Chest X-ray:
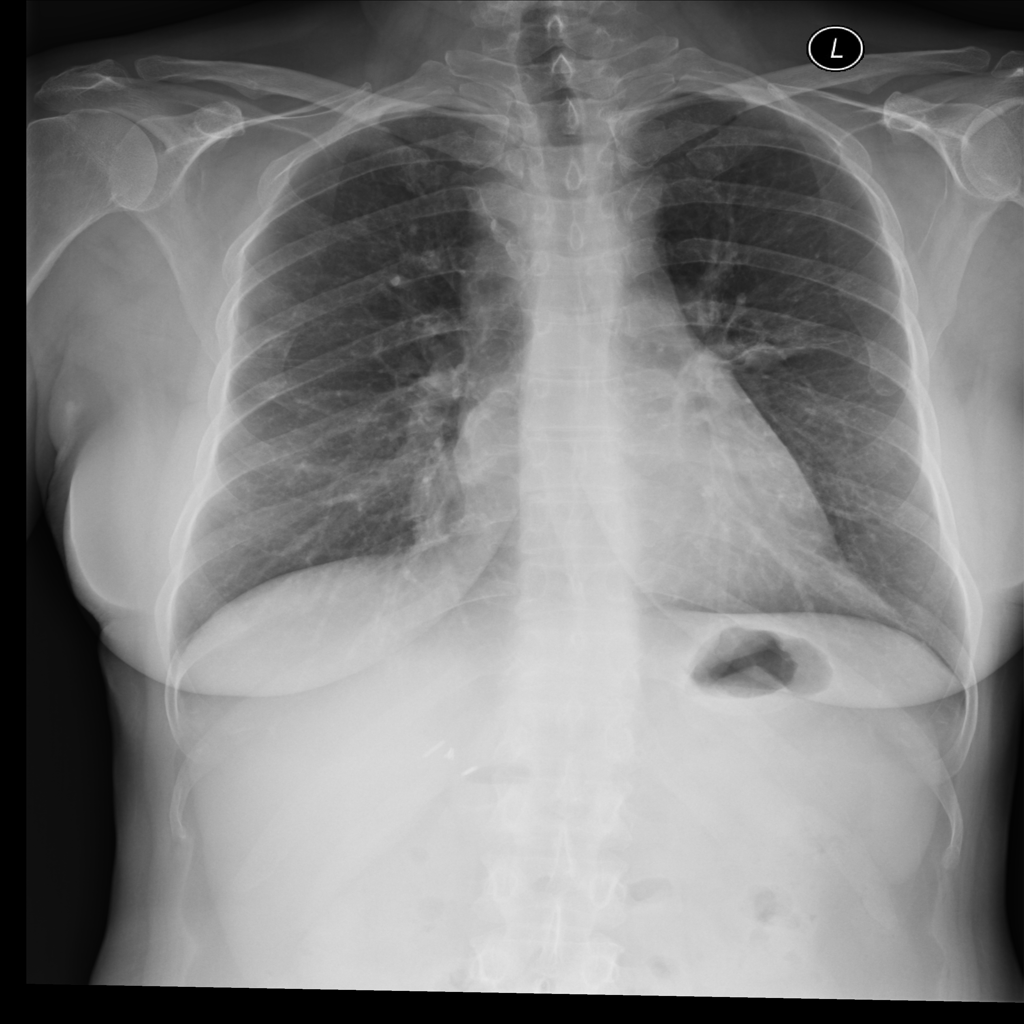
Findings: Calcification
No abnormal finding: no